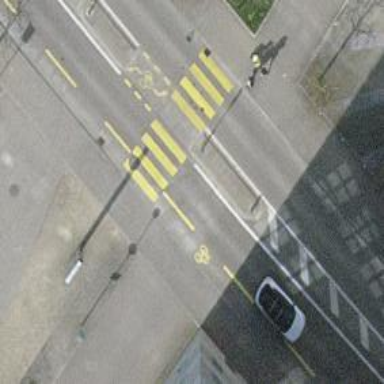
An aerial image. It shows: Uncontrolled crossing with central island on the road.